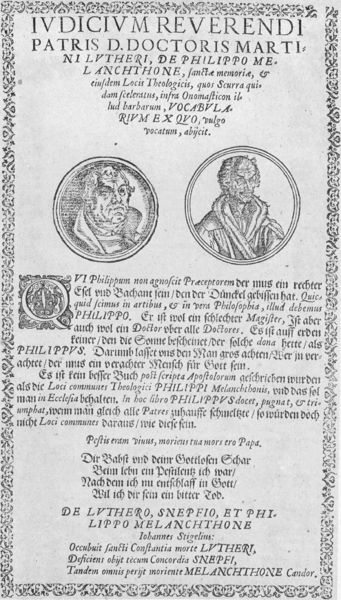
Titel: IVDICIVM REVERENDI PARTRIS D.DOCTORIS MARTINI LVTHERI, DE PHILIPPO MELANCHTHONE
Künstler: Johannes Stigel
Standort: Wolfenbüttel
Institution: Herzog August Bibliothek
Schlagwörter: mann, weiß, köpfe, männer, zeichnung, ornament, alt, kragen, pelz, rahmen, portrait, porträt, haare, kreis, rund, schrift, bilder, zwei, grafik, rand, ornamente, verzierung, buch, medaillon, porträts, druck, radierung, stich, seite, scharz, text, kreise, initiale, arzt, luther, urkunde, miniatur, flugblatt, doktor, dokument, pater, latein, mediziner, lateinisch, medaillons, reformation, druckschrift, majuskel, martin luther, illustrationen, inkunabel, vers, philipp, melanchthon, philipp melanchthon, porträtmedaillon, porträtmedaillons, reformator, reformatoren, schwarzert, theologe, theologen, melanchton, ät, phillip, reverendi, q, iudicium, at, snepf, kreditkarte, snepfi